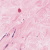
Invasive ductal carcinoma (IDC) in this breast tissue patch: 0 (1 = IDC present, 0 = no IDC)